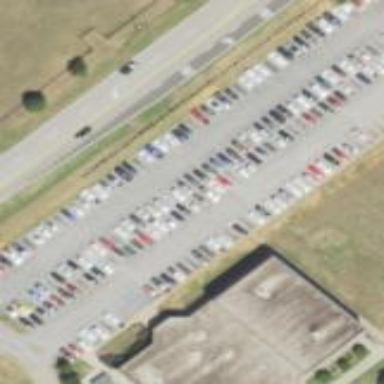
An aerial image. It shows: Parking area with surface.